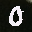
Label: 0